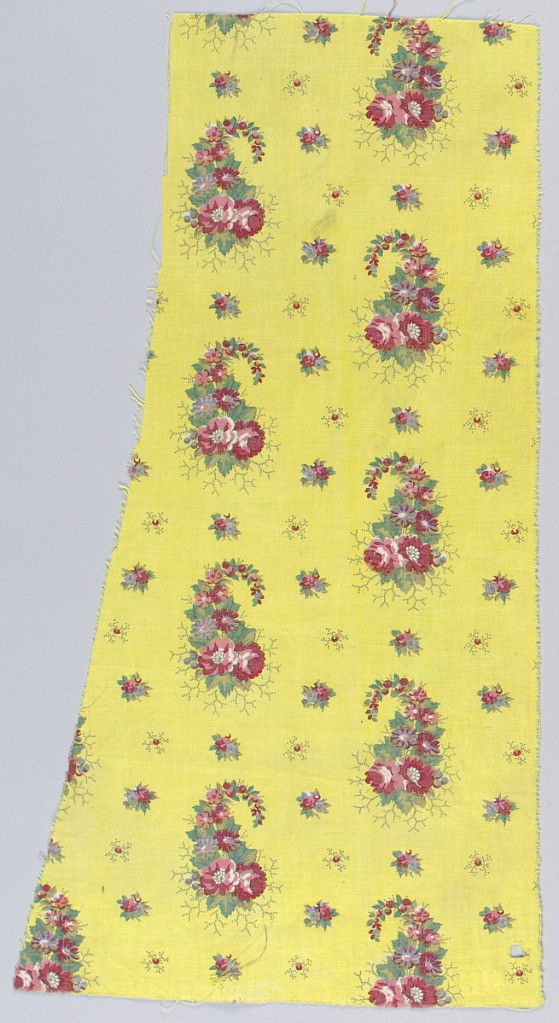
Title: Textile
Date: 19th century
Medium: cotton Technique: printed by engraved roller on plain weave
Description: Lemon ground with small "cone" of flowers surrounded by tiny branches; fairly widely spaced. In red, pink, blue, lavender, green, tan.